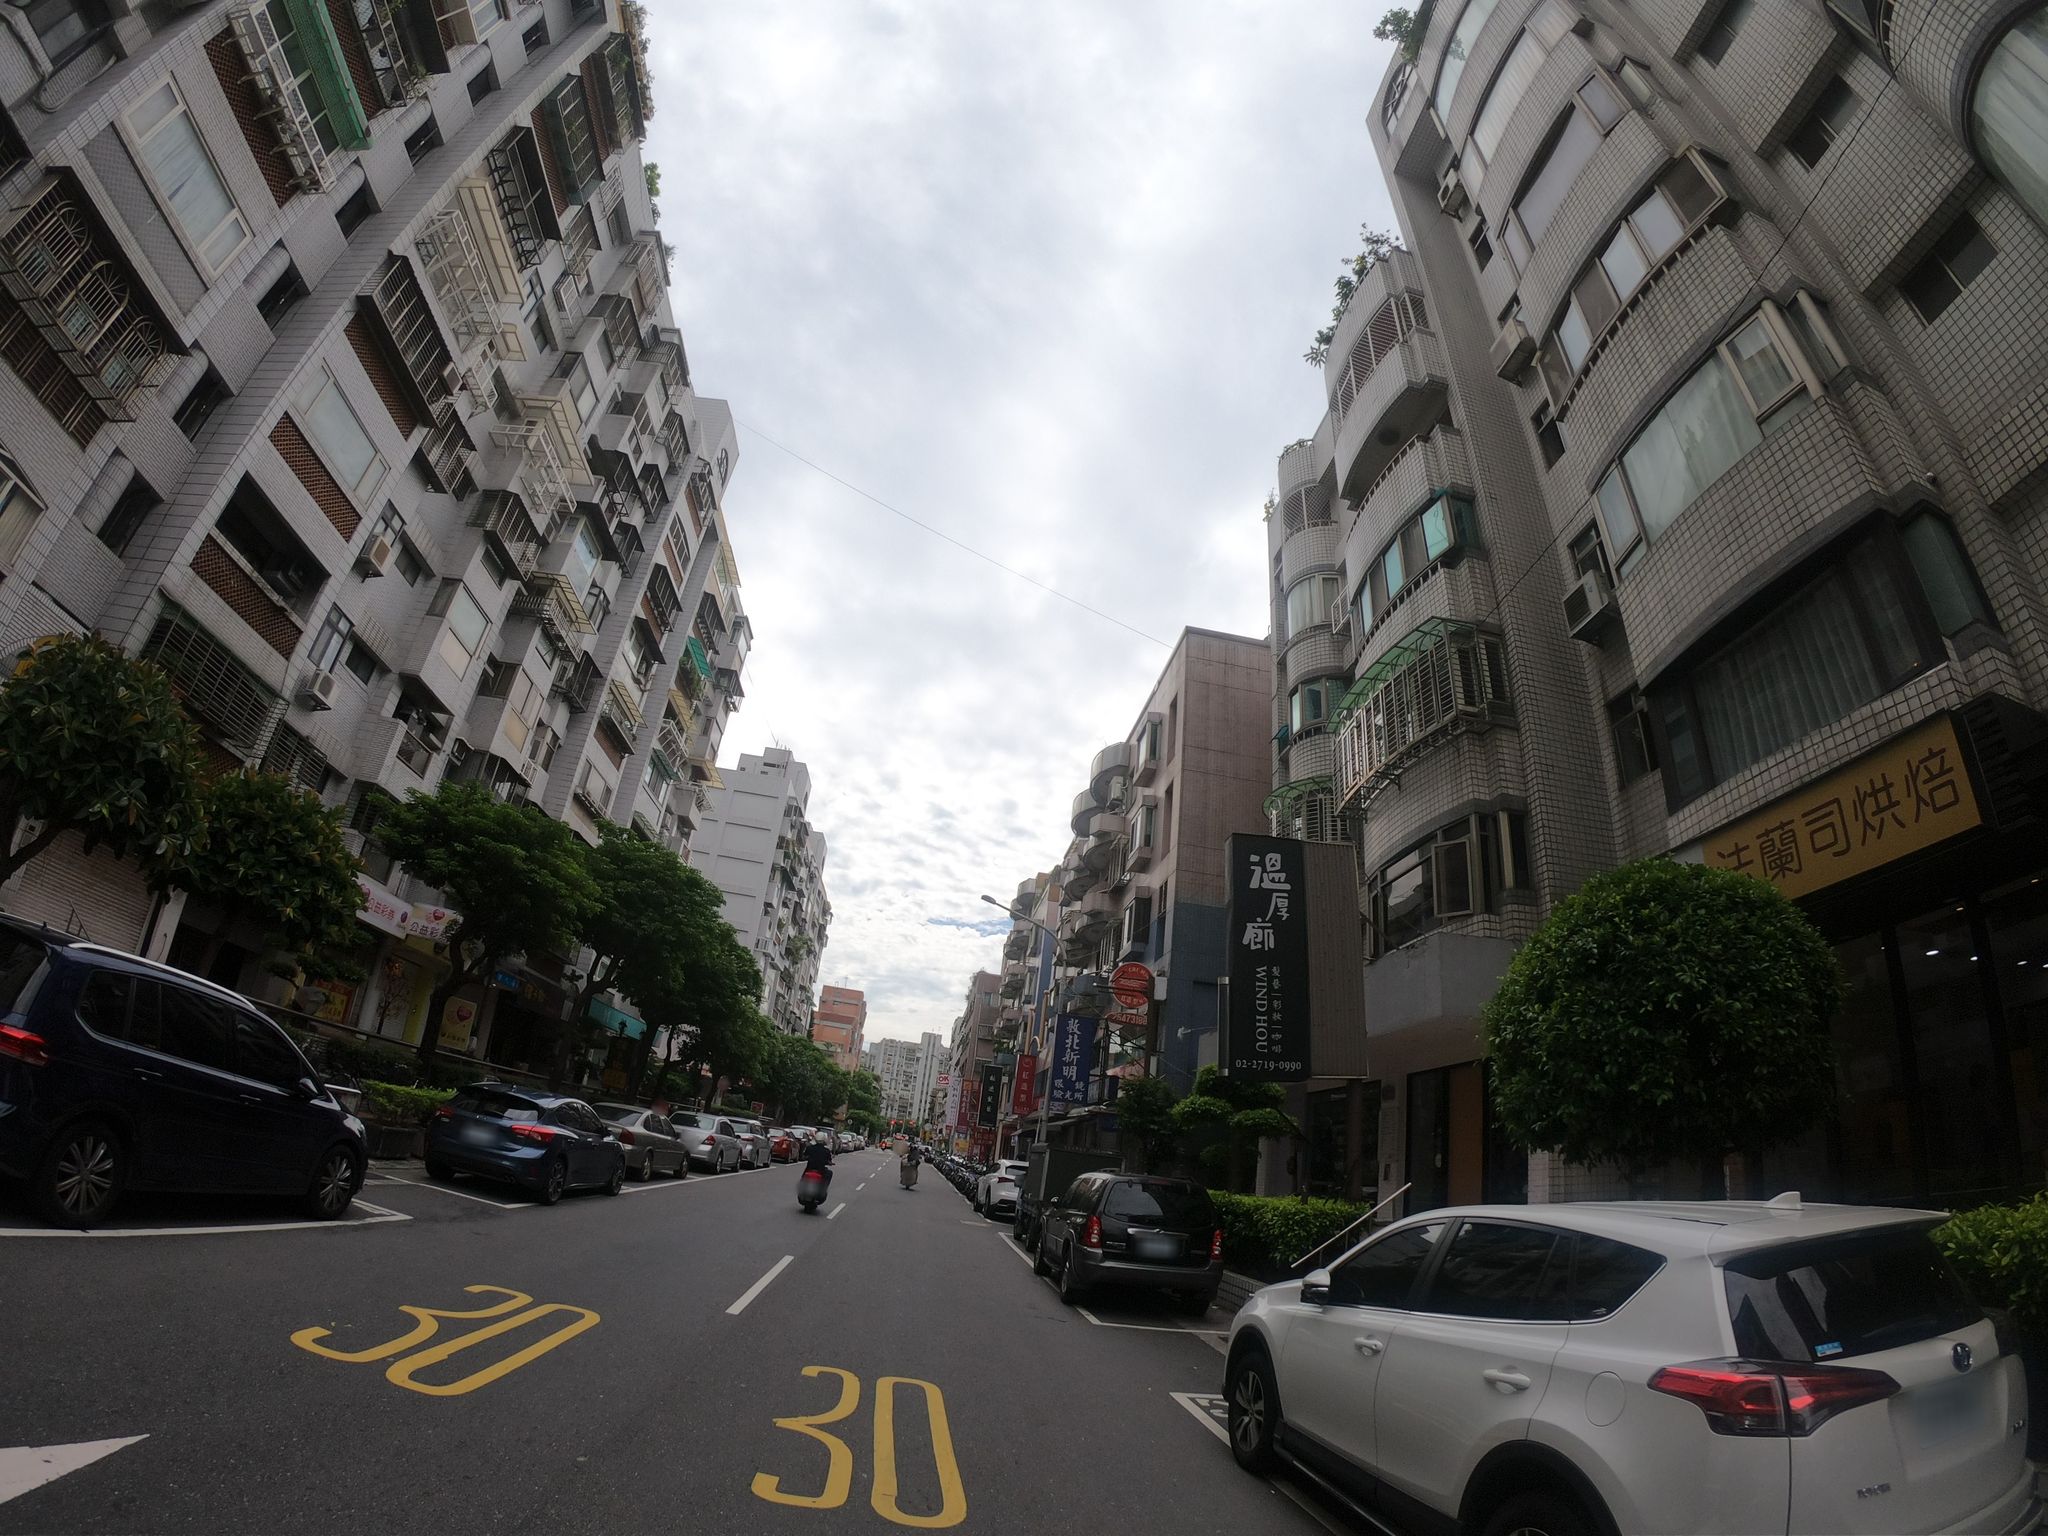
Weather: cloudy
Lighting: day
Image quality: good
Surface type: cycling surface
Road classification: residential
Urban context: urban centre
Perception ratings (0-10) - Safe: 7.92, Lively: 9.28, Beautiful: 8.04, Boring: 0.3, Depressing: 2.84, Wealthy: 7.3